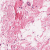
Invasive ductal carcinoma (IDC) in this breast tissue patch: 0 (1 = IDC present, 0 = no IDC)